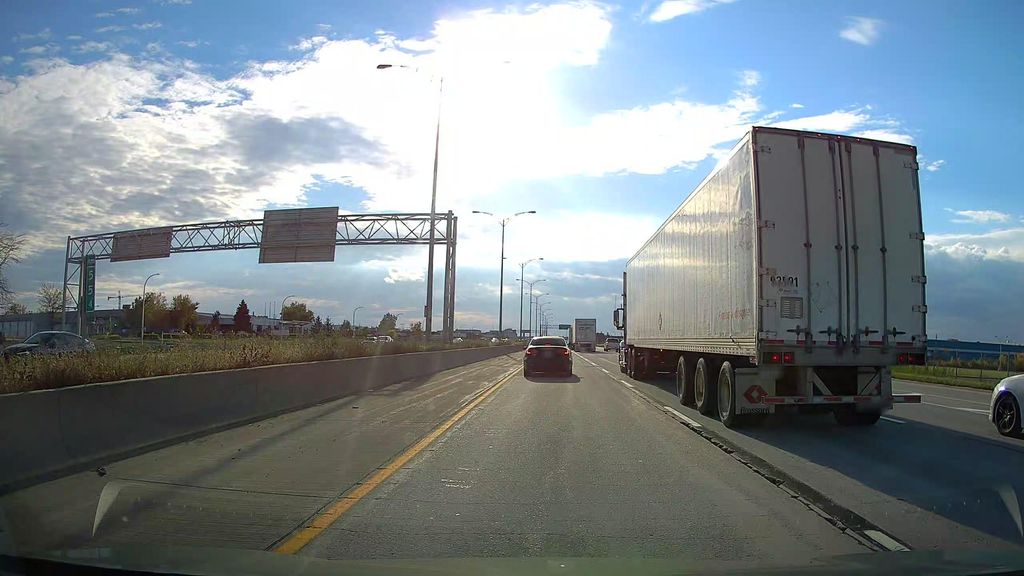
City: montreal